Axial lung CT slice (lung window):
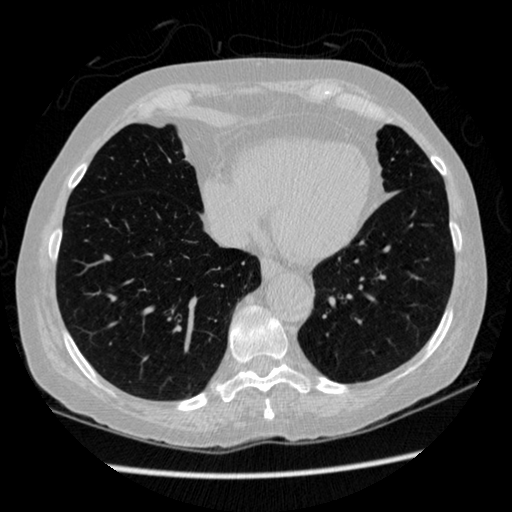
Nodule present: no